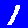
Digit: 1